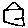
Label: house